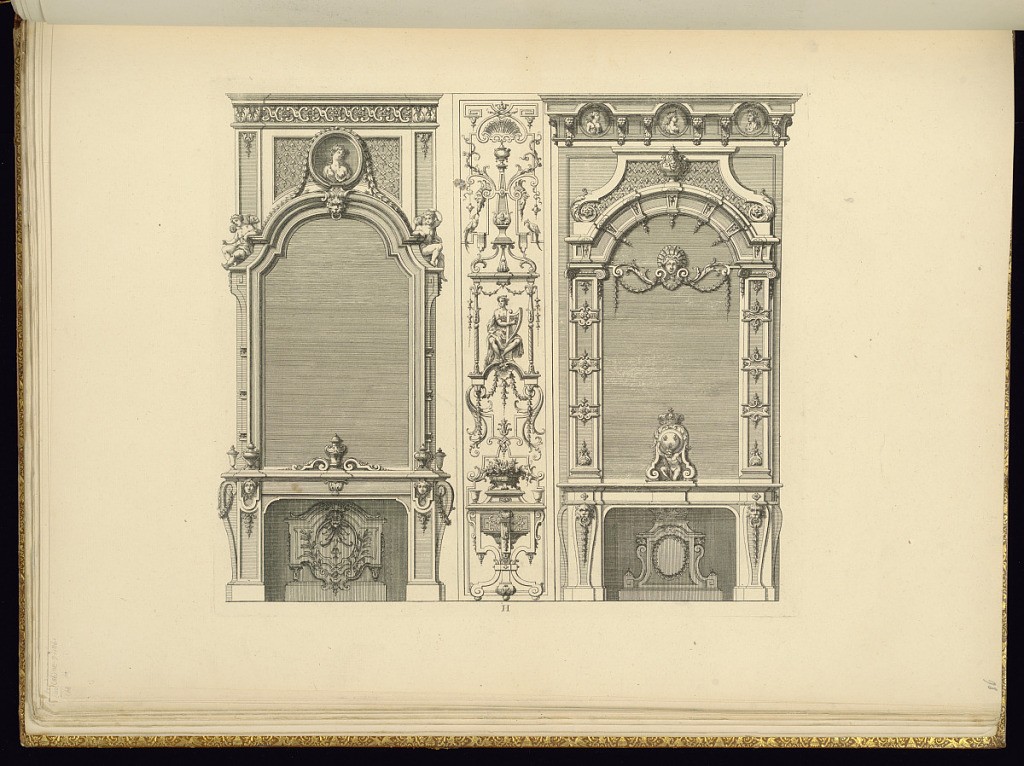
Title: Chimneypiece Designs
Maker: Jean Berain, the elder, French, 1640-1711
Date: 1711
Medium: Engraving on laid paper
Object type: Bound print
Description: Two chimneypiece designs decorated with mascarons, garlands, portrait medallions, lion heads, vases, putti, pendules, and scrolls. Between the chimneypieces is a panel of grotesque ornamentation. The plate is not signed but is lettered "H."